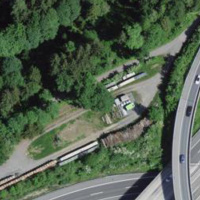
EUNIS habitat code: 57
Species observed at this site:
Prunus padus